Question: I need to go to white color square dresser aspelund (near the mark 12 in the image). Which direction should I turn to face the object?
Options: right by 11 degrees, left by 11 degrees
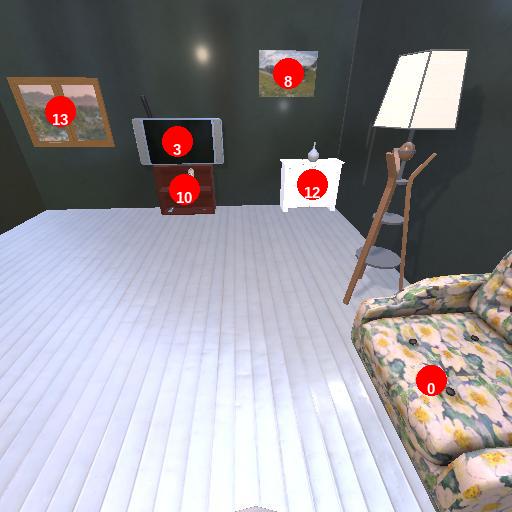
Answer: right by 11 degrees